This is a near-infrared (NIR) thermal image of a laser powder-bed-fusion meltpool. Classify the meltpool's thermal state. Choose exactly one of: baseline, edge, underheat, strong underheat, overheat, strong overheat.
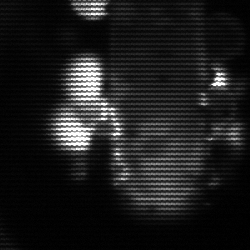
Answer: strong underheat